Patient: sex F, age 62
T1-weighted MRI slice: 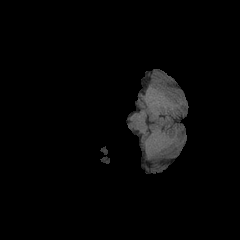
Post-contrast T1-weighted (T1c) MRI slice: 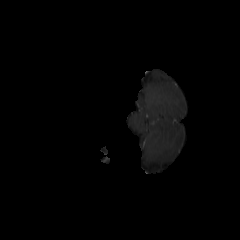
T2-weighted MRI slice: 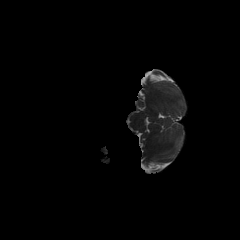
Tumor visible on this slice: no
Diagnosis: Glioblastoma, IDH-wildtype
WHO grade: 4